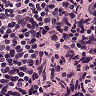
Metastatic tissue present: no